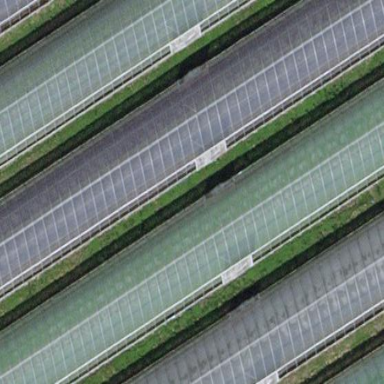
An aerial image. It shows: Greenhouse.